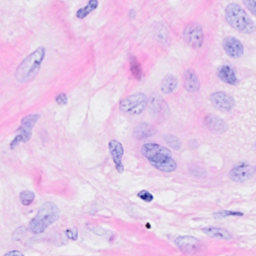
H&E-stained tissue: Breast